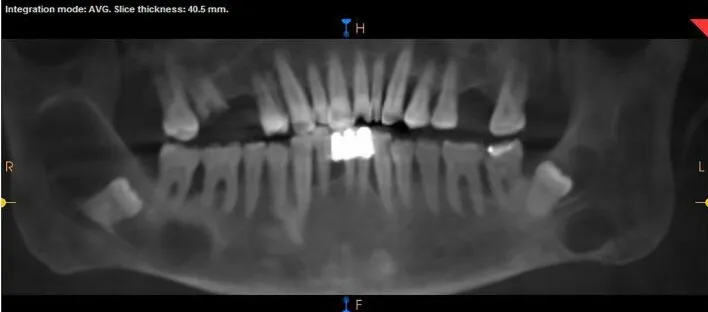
Reconstructed orthopantomograph from the patient's Cone Beam Computed Tomography showing three cyst-like lesions.
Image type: radiology (ct)